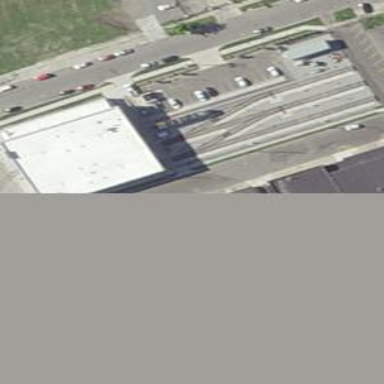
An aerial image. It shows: Tram railway passing through service yard.